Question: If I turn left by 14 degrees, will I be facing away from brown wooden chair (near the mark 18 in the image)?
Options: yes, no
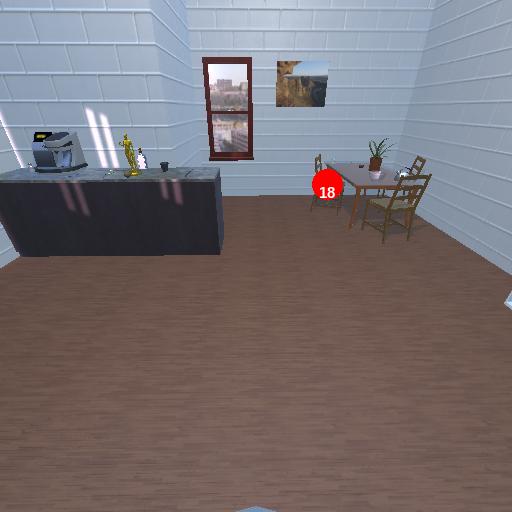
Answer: yes